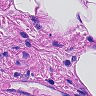
Metastatic tissue present: no